Question: I've searched for hours, tested a lot of things (editing files with no visible result), but i can't seem to find the solution so i humbly present my case for this community :-)
I'm using Woocommerce and set the address2 field required and renamed it so i can use it as a field for the house number. So far so good.
The problem i have is i want to display this on 1 line and not on 2 lines like the image below. This is the case on several pages, but mainly the one in the example is the most important one. Does anyone have any clue in what .php file or template this is hidden?
Thanks so much!

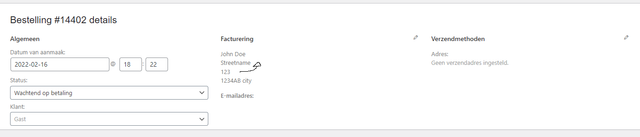
Answer: You can use the 'woocommerce_order_formatted_billing_address' filter hook that allows you to change the billing address format. try the below code.
'''
function change_order_formatted_billing_address( $address, $WC_Order ) {
$current_screen = get_current_screen();
if( $current_screen == 'shop_order' && isset( $_GET['action'] ) && $_GET['action'] == 'edit' ){
$address = array(
'first_name' => $WC_Order->billing_first_name,
'last_name' => $WC_Order->billing_last_name,
'vat' => $WC_Order->billing_vat,
'company' => $WC_Order->billing_company,
'address_1' => $WC_Order->billing_address_1.' '.$WC_Order->billing_address_2,
'city' => $WC_Order->billing_city,
'state' => $WC_Order->billing_state,
'postcode' => $WC_Order->billing_postcode,
'country' => $WC_Order->billing_country
);
}
return $address;
}
add_filter( 'woocommerce_order_formatted_billing_address' , 'change_order_formatted_billing_address', 10, 2 );
'''
<URL>